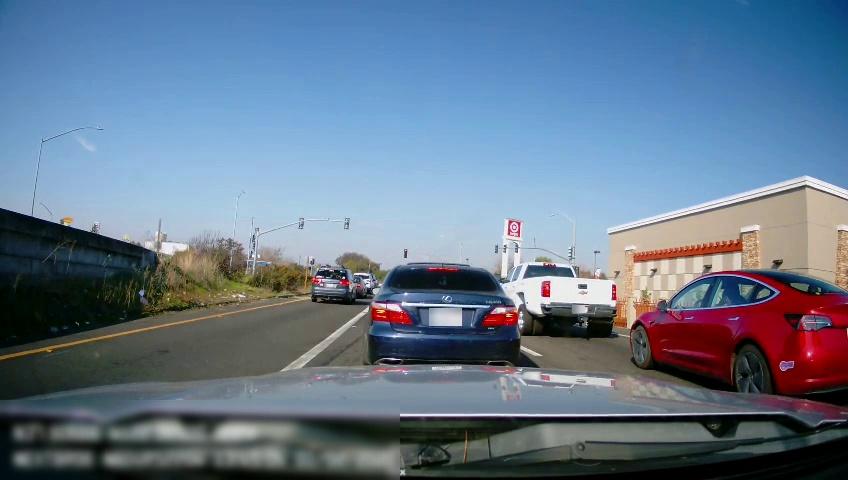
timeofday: Day
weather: Sunny
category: Drivable Space
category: Vehicles | Truck
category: Vehicles | SUV
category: Vehicles | Car
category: Vehicles | SUV
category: Vehicles | Truck
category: Vehicles | Car
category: Vehicles | Car
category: Lanes | Alternate Lane
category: Lanes | Current Lane
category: Lanes | Current Lane
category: Lanes | Alternate Lane
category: Traffic | Lights
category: Traffic | Lights
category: Traffic | Lights
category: Traffic | Lights
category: Traffic | Lights
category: Traffic | Lights
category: Traffic | Lights